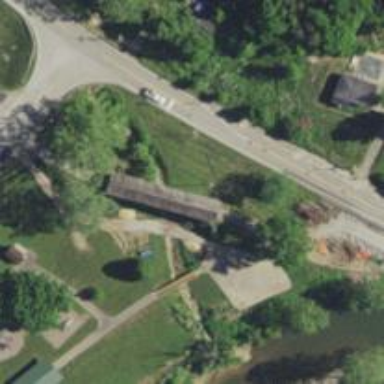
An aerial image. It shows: Covered bridge over service road.